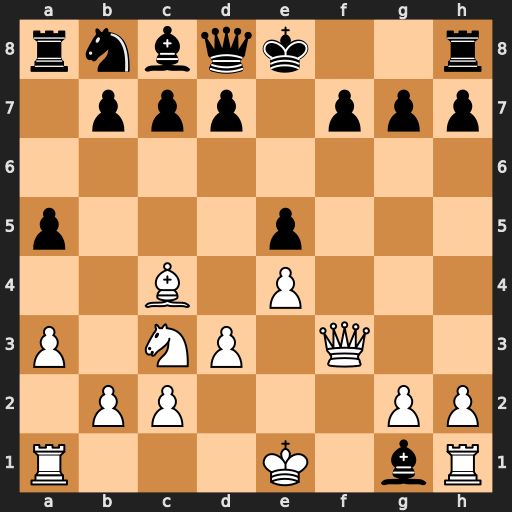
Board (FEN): rnbqk2r/1ppp1ppp/8/p3p3/2B1P3/P1NP1Q2/1PP3PP/R3K1bR
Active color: w
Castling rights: KQkq
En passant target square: -
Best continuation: Qxf7#